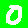
Digit: 0